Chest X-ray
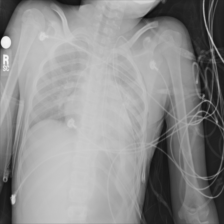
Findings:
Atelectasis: negative
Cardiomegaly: negative
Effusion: negative
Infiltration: negative
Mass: negative
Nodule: negative
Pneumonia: negative
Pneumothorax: negative
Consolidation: negative
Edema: negative
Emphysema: negative
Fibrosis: negative
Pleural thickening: negative
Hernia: negative